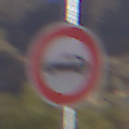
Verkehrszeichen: VerbotPersonenkraftwagen
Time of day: MorningAfternoon
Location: Outdoor (Nature)
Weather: PartlyCloudy
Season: NotSpecified
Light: Natural